Question: I am using Google Maps in a lazy fashion (not using their API).
'''
<iframe height="250" frameborder="0" scrolling="no" width="335" src="http://maps.google.com.au/maps?f=q&amp;hl=en&amp;geocode=&amp;q=23+Project+Avenue, Noosaville, 4566, Queensland, Australia&amp;output=embed" marginwidth="0" marginheight="0"></iframe>
'''
Here, I just echo the 'urlencode()' of the address and let Google Maps figure it all out.

<URL>
I was wondering if there was any GET param I can use to stop the automatic bubble from appearing?
Thanks.
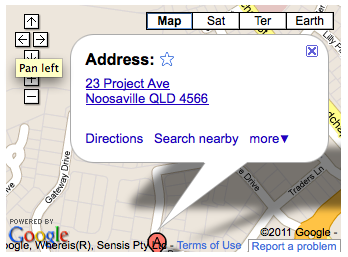
Answer: FYI the Google Maps url format is documented here: <URL>
take a look at the Info Window parameters <URL>